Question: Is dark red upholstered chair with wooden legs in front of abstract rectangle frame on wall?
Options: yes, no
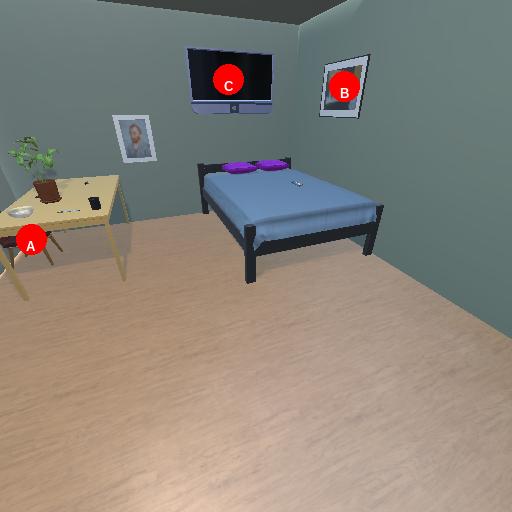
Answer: yes